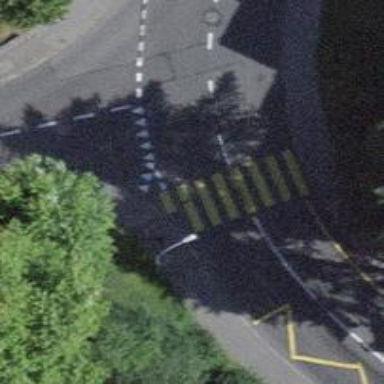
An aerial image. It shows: Kerb barrier.